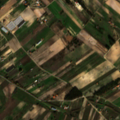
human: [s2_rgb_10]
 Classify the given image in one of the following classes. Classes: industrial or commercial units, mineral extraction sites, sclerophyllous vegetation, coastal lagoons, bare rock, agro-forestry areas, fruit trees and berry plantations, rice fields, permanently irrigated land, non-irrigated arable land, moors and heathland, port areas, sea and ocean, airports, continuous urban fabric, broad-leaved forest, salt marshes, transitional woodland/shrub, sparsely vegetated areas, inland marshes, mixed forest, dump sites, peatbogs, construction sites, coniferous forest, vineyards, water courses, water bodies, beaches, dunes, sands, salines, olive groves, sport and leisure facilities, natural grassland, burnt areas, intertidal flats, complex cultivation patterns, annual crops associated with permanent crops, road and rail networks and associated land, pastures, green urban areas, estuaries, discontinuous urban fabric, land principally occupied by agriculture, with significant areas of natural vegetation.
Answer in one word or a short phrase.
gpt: permanently irrigated land, vineyards, complex cultivation patterns